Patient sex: M
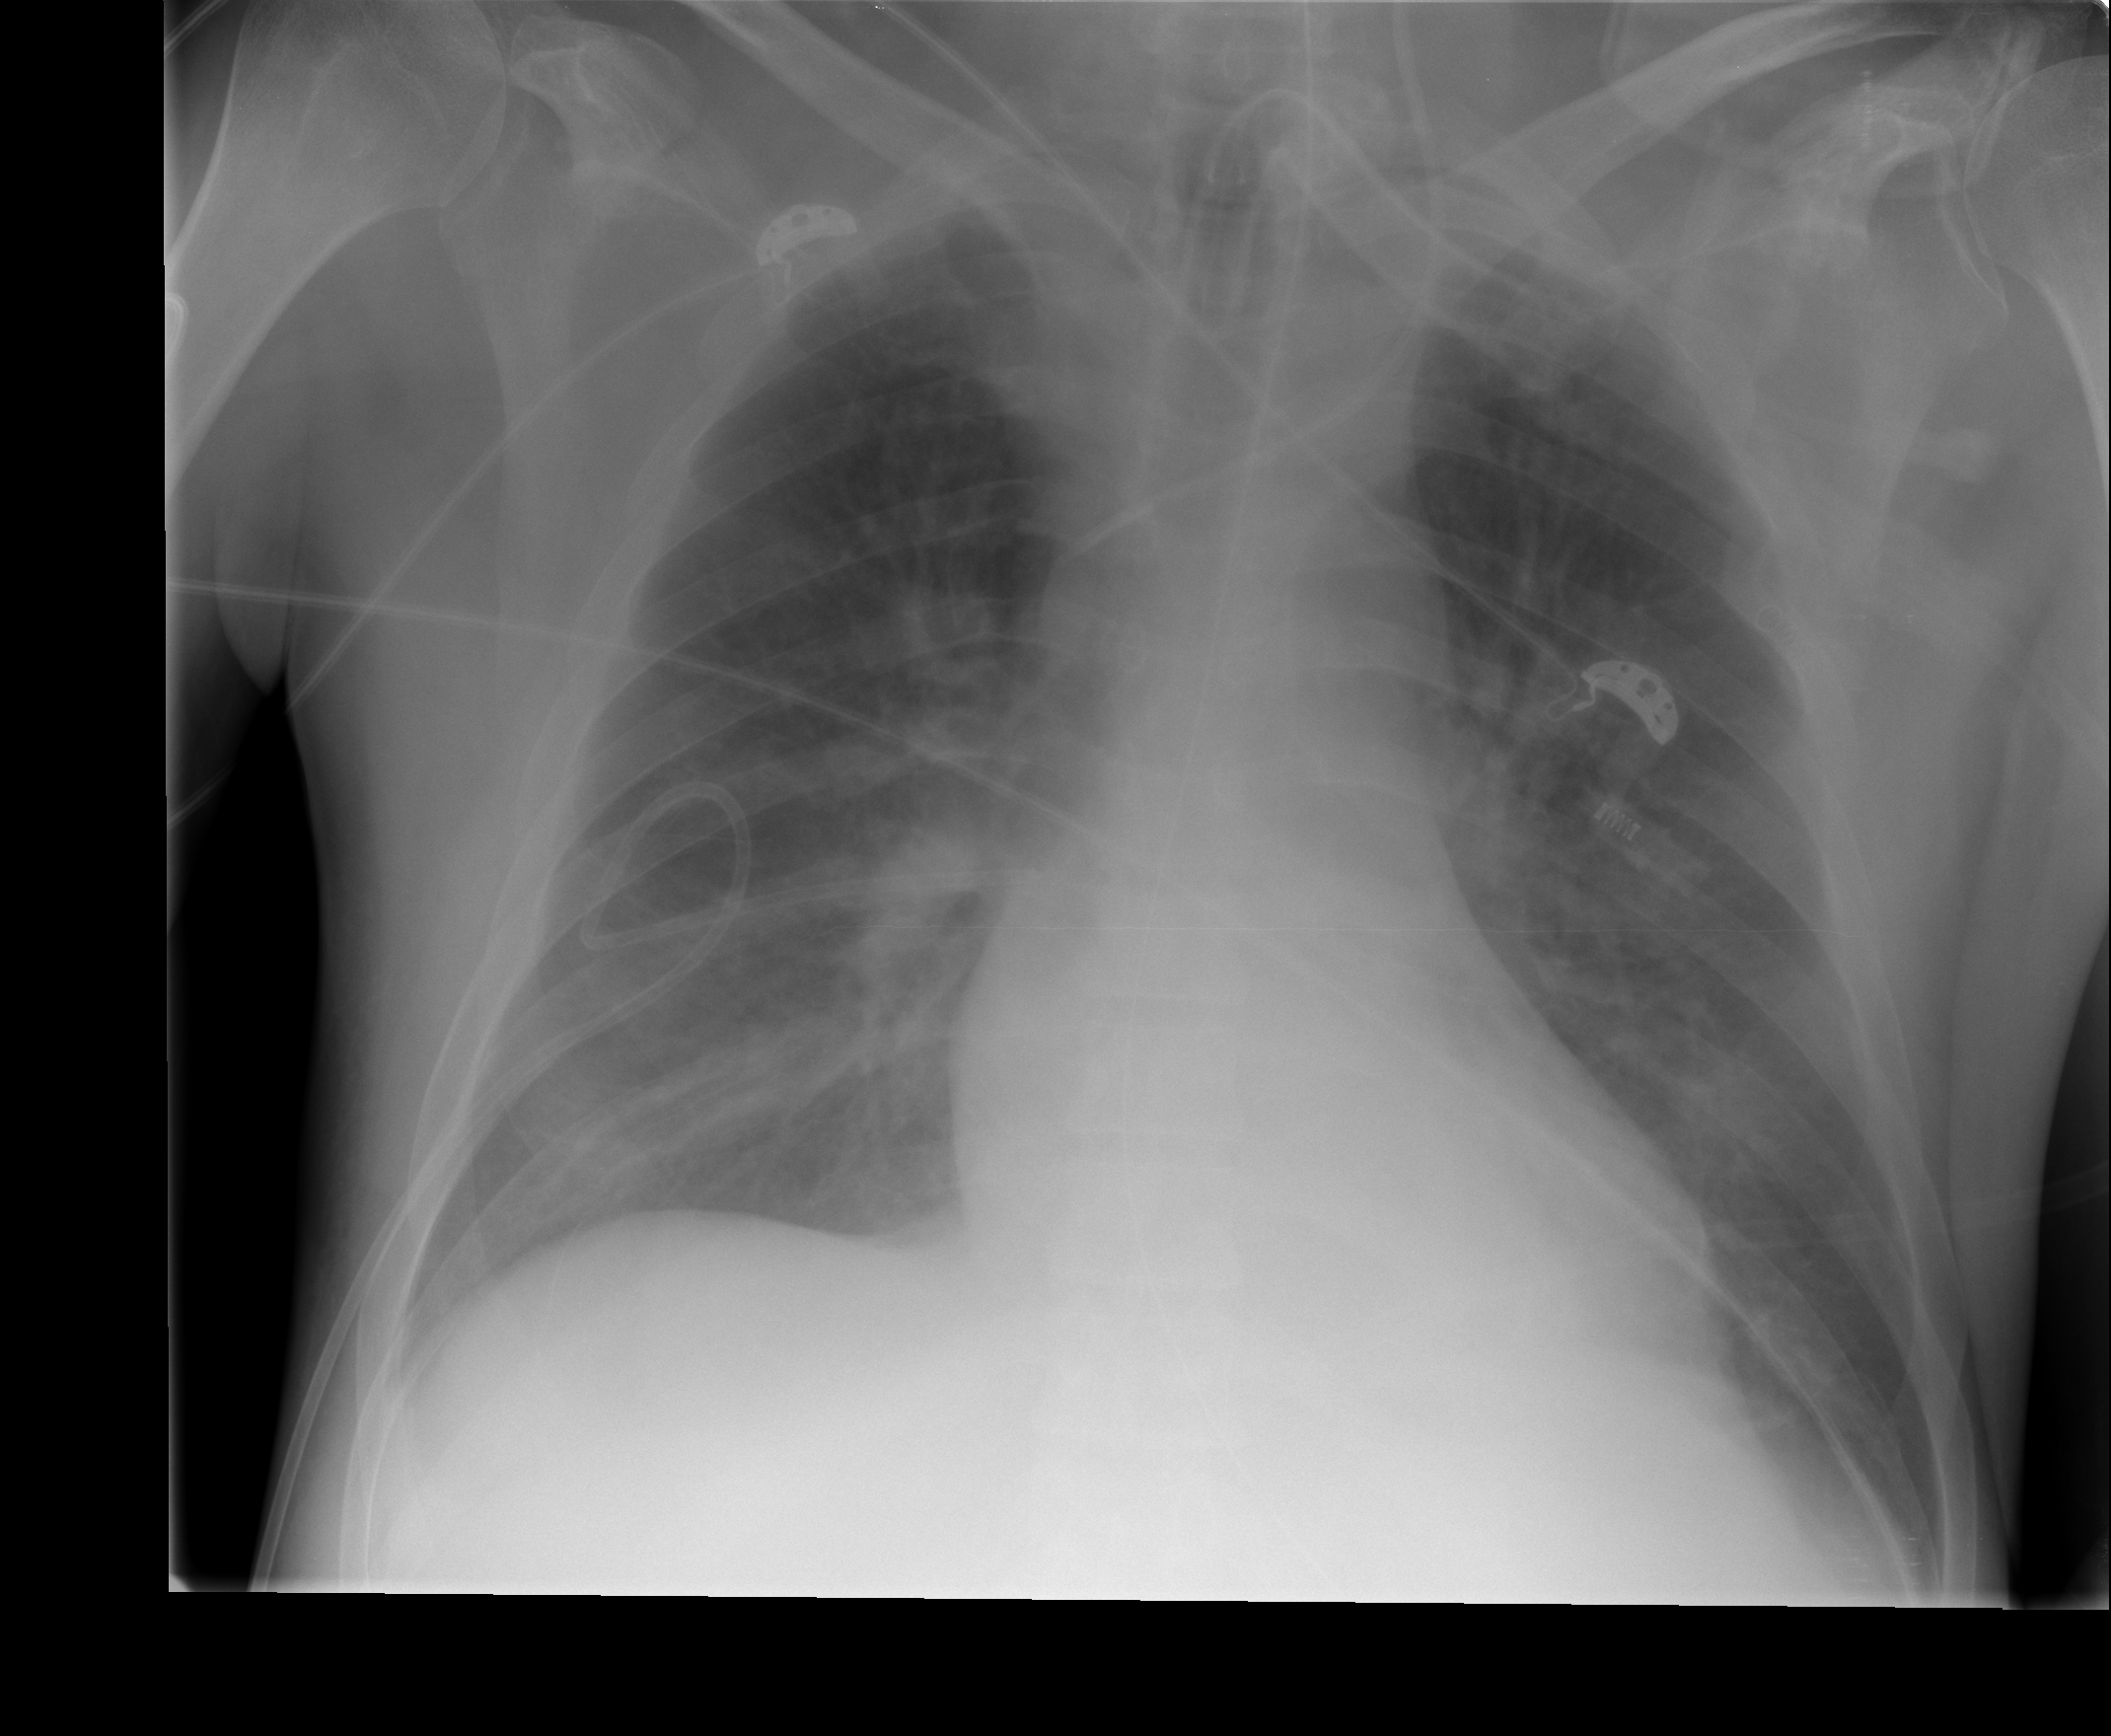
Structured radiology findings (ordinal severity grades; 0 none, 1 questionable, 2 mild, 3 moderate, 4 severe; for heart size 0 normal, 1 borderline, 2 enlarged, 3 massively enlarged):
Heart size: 0
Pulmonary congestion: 2
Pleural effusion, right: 0
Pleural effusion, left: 2
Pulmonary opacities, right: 2
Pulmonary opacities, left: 0
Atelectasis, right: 0
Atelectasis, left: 0